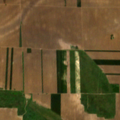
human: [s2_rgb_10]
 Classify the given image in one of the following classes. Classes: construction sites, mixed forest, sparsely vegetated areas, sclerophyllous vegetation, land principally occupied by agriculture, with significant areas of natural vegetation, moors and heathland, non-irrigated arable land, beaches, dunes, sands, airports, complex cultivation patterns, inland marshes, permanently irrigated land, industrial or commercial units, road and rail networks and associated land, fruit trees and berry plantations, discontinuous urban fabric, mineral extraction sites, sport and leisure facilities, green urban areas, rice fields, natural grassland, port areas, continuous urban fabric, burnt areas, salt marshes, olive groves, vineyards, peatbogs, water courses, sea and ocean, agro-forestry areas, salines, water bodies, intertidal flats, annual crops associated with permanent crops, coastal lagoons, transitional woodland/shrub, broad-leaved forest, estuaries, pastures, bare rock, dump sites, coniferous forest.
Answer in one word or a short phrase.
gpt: non-irrigated arable land, inland marshes